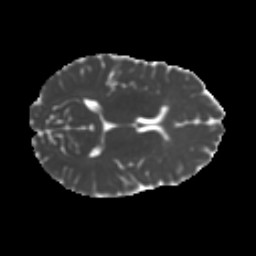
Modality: MD
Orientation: axial
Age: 21
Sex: female
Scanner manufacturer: ge
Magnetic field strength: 3 T
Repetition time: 7.8 s
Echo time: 0.0606 s